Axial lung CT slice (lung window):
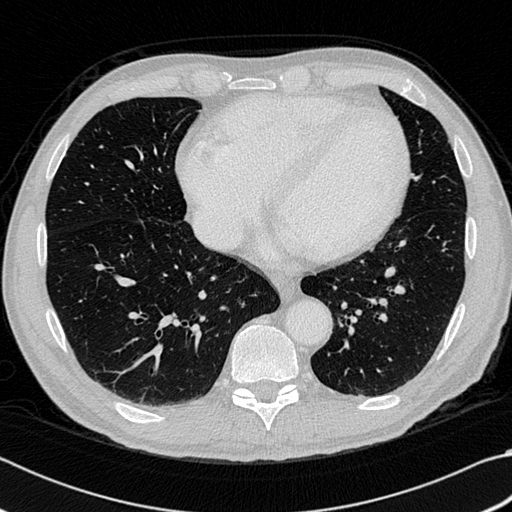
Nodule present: no